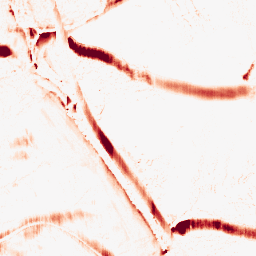
Category: morphological
Decomposition family: morphological_ellipse
Decomposition parameters: operation: opening
width: 20
height: 5
Upsampling method: sinc_hamming
Upsampling parameters: scale: 4
kernel_size: 8
Upsampling scale: 4